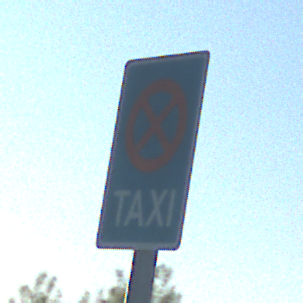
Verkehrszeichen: Taxenstand
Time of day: MorningAfternoon
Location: Outdoor (Nature)
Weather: Clear
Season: NotSpecified
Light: Natural